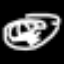
Label: frog